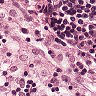
Metastatic tissue present: no